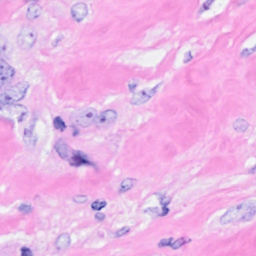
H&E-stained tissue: Breast